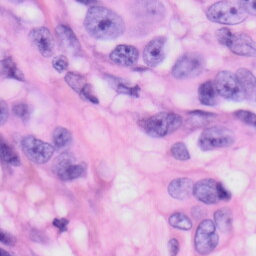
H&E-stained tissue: Skin